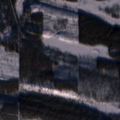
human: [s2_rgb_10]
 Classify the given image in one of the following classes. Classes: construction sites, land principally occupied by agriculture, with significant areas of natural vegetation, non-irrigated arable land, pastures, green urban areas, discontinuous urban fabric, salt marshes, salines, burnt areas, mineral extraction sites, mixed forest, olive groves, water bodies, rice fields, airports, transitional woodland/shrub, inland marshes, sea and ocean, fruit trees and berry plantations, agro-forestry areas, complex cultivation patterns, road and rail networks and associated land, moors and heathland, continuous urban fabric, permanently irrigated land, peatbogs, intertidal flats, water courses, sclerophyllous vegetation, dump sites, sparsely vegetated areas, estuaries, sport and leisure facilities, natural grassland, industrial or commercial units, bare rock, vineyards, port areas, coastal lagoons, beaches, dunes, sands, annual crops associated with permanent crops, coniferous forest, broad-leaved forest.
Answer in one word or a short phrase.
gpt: coniferous forest, mixed forest, transitional woodland/shrub